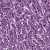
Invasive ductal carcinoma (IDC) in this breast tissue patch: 1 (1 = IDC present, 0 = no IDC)